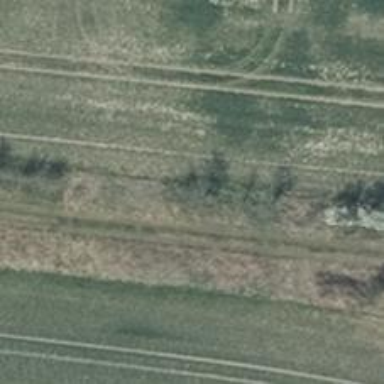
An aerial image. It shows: Row of deciduous broadleaved trees.